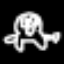
Label: frog